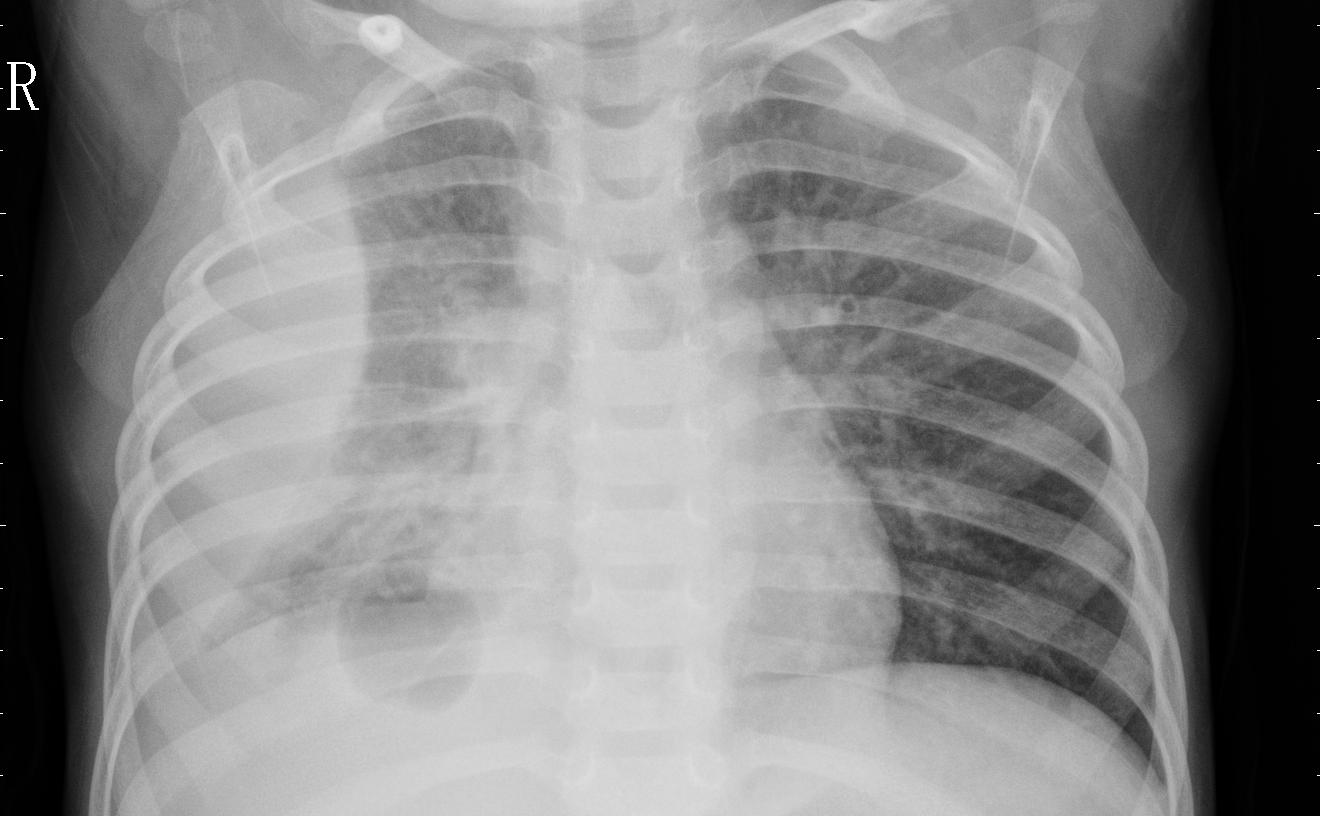
Diagnosis: PNEUMONIA